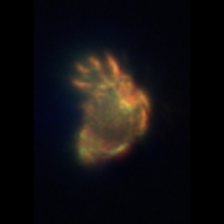
Taxon: Ciliates
Group: Other